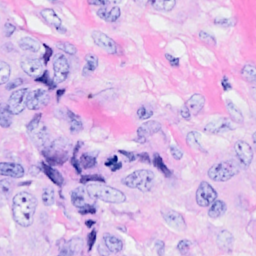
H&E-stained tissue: Breast